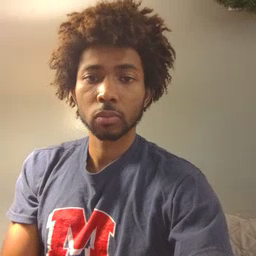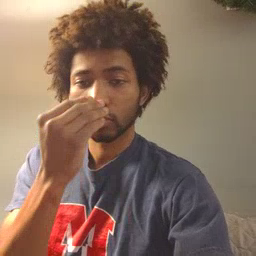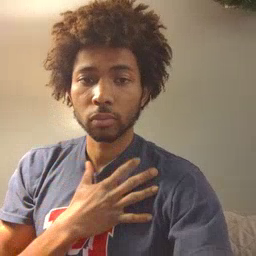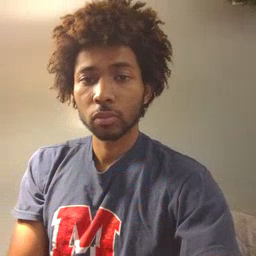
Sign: pajamas